Field crop: tomato
Growth stage: 2
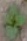
Species: solanum